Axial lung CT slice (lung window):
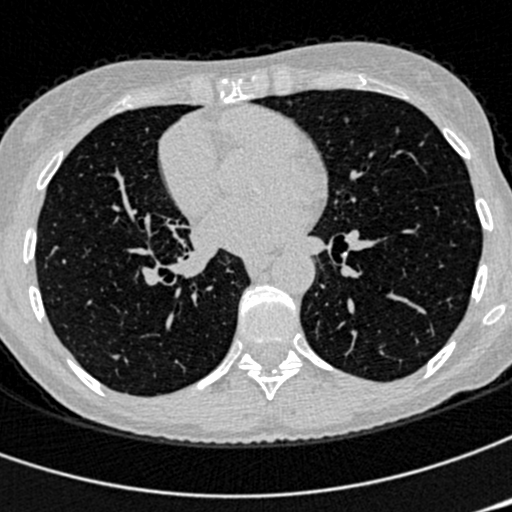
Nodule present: no